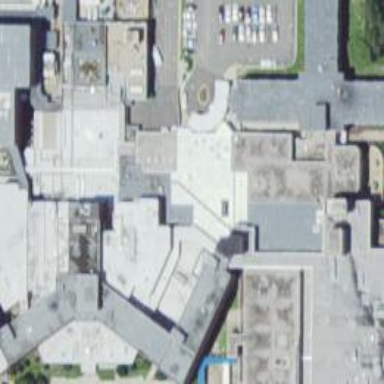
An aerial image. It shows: Hospital building.